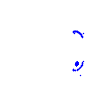
Particle: electron